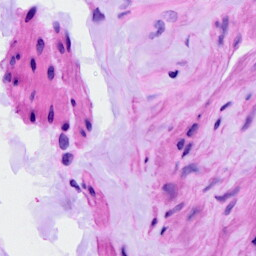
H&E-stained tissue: Ovarian